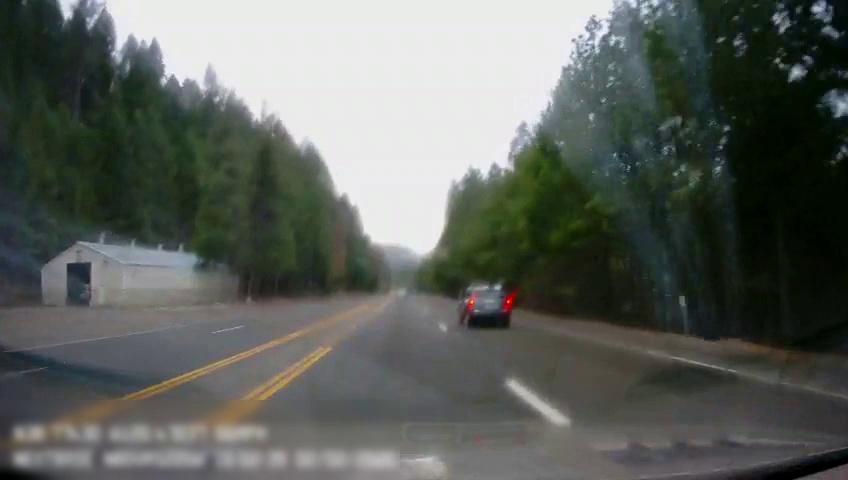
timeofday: Day
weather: Cloudy
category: Drivable Space
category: Vehicles | Car
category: Lanes | Alternate Lane
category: Lanes | Alternate Lane
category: Lanes | Alternate Lane
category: Lanes | Current Lane
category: Lanes | Current Lane
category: Lanes | Alternate Lane